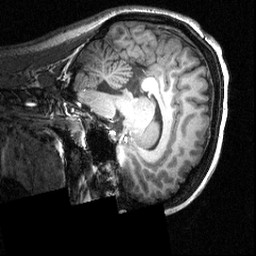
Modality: T1w
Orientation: sagittal
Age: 16
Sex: female
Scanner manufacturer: siemens
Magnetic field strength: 3.951 T
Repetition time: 1.5 s
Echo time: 0.00335 s